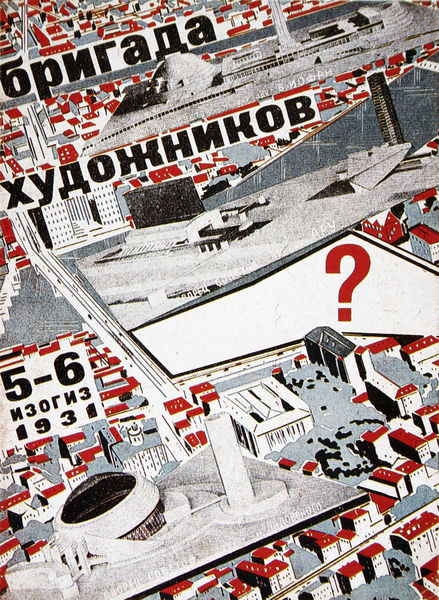
Titel: Titelblatt für die Zeitschrift "Künstlerbrigade" Nr.5-6
Künstler: Metschislaw Dobrokowskij
Standort: San Diego (California)
Institution: Collection of Helix Art Center
Schlagwörter: weiß, fluss, stadt, grau, schwarz, strasse, gebäude, rot, hochformat, architektur, häuser, brücke, turm, schrift, russland, dächer, grafik, graphik, linien, werbung, industrie, datum, zahlen, ziffern, collage, grossstadt, türme, fenstr, linie, technik, druck, text, beschriftung, plakat, poster, zahl, houses, russisch, buildings, stadtplanung, streets, kyrillisch, fragezeichen, russian, kyrllisch, question, 18=931, 5-6